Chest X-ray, PA view. Patient: 70 years old, sex F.
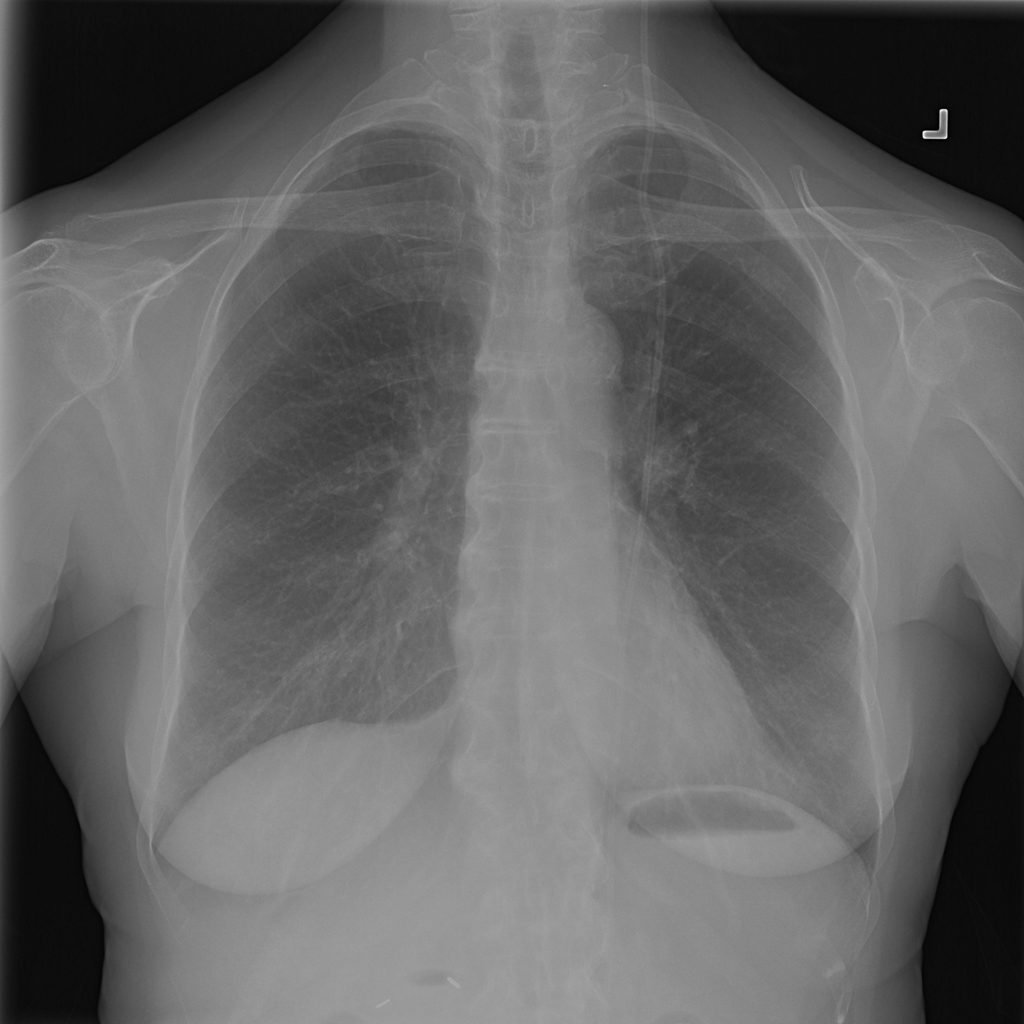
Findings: No Finding